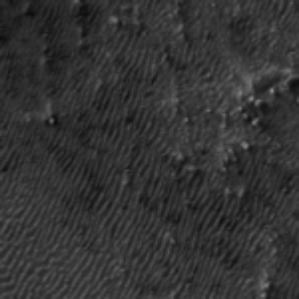
Label: frost